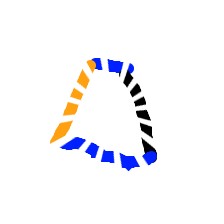
Shape: trapezoid